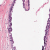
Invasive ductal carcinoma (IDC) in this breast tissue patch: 0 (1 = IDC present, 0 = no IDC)